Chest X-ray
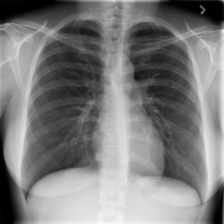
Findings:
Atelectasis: negative
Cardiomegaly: negative
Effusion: negative
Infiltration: negative
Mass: negative
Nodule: negative
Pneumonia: negative
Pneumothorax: negative
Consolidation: negative
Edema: negative
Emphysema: negative
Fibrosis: negative
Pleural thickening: negative
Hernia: negative